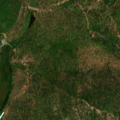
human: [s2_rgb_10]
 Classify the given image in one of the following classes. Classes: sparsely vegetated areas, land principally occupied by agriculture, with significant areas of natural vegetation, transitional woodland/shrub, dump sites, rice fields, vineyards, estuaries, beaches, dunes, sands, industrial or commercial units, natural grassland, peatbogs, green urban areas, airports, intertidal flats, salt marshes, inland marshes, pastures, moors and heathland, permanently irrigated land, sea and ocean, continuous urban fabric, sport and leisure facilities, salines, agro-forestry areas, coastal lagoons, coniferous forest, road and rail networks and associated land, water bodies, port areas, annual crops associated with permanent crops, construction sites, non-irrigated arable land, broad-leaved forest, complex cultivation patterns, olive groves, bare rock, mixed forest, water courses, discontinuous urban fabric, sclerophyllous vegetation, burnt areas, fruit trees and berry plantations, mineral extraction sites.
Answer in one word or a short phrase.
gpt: continuous urban fabric